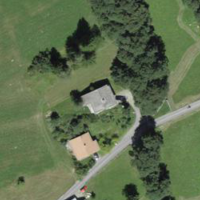
EUNIS habitat code: 24
Species observed at this site:
Cantharis rustica